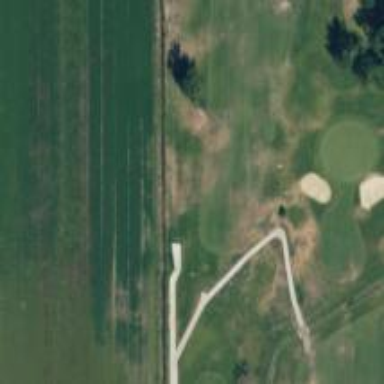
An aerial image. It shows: View of golf hole.